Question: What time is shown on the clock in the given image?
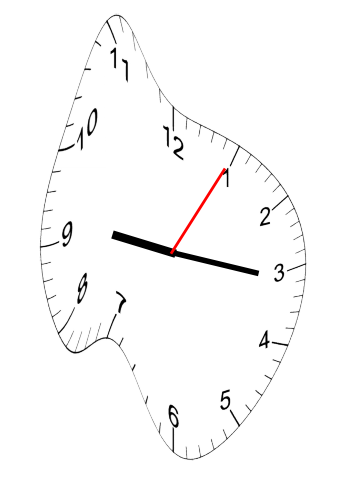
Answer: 09:16:05